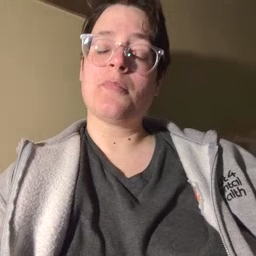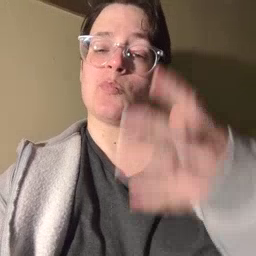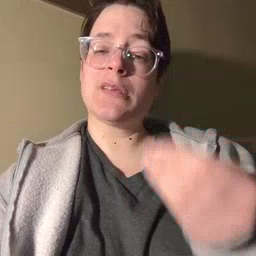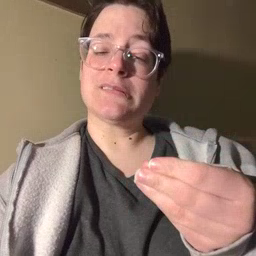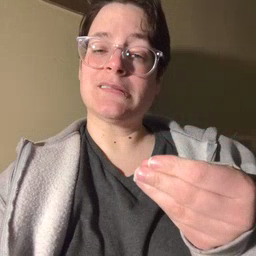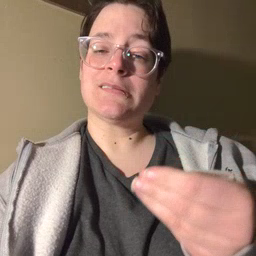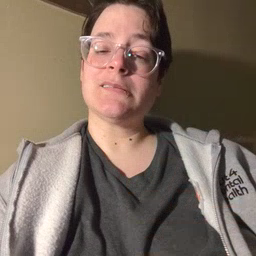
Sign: wet